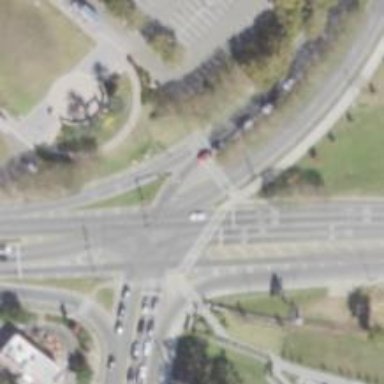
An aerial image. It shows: Marked crossing on cycleway road.